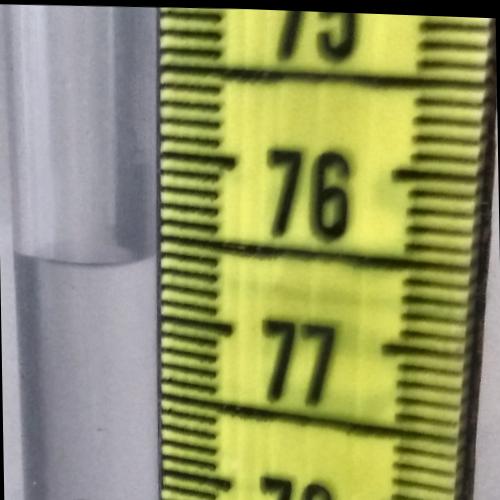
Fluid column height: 76.6 cm